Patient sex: F
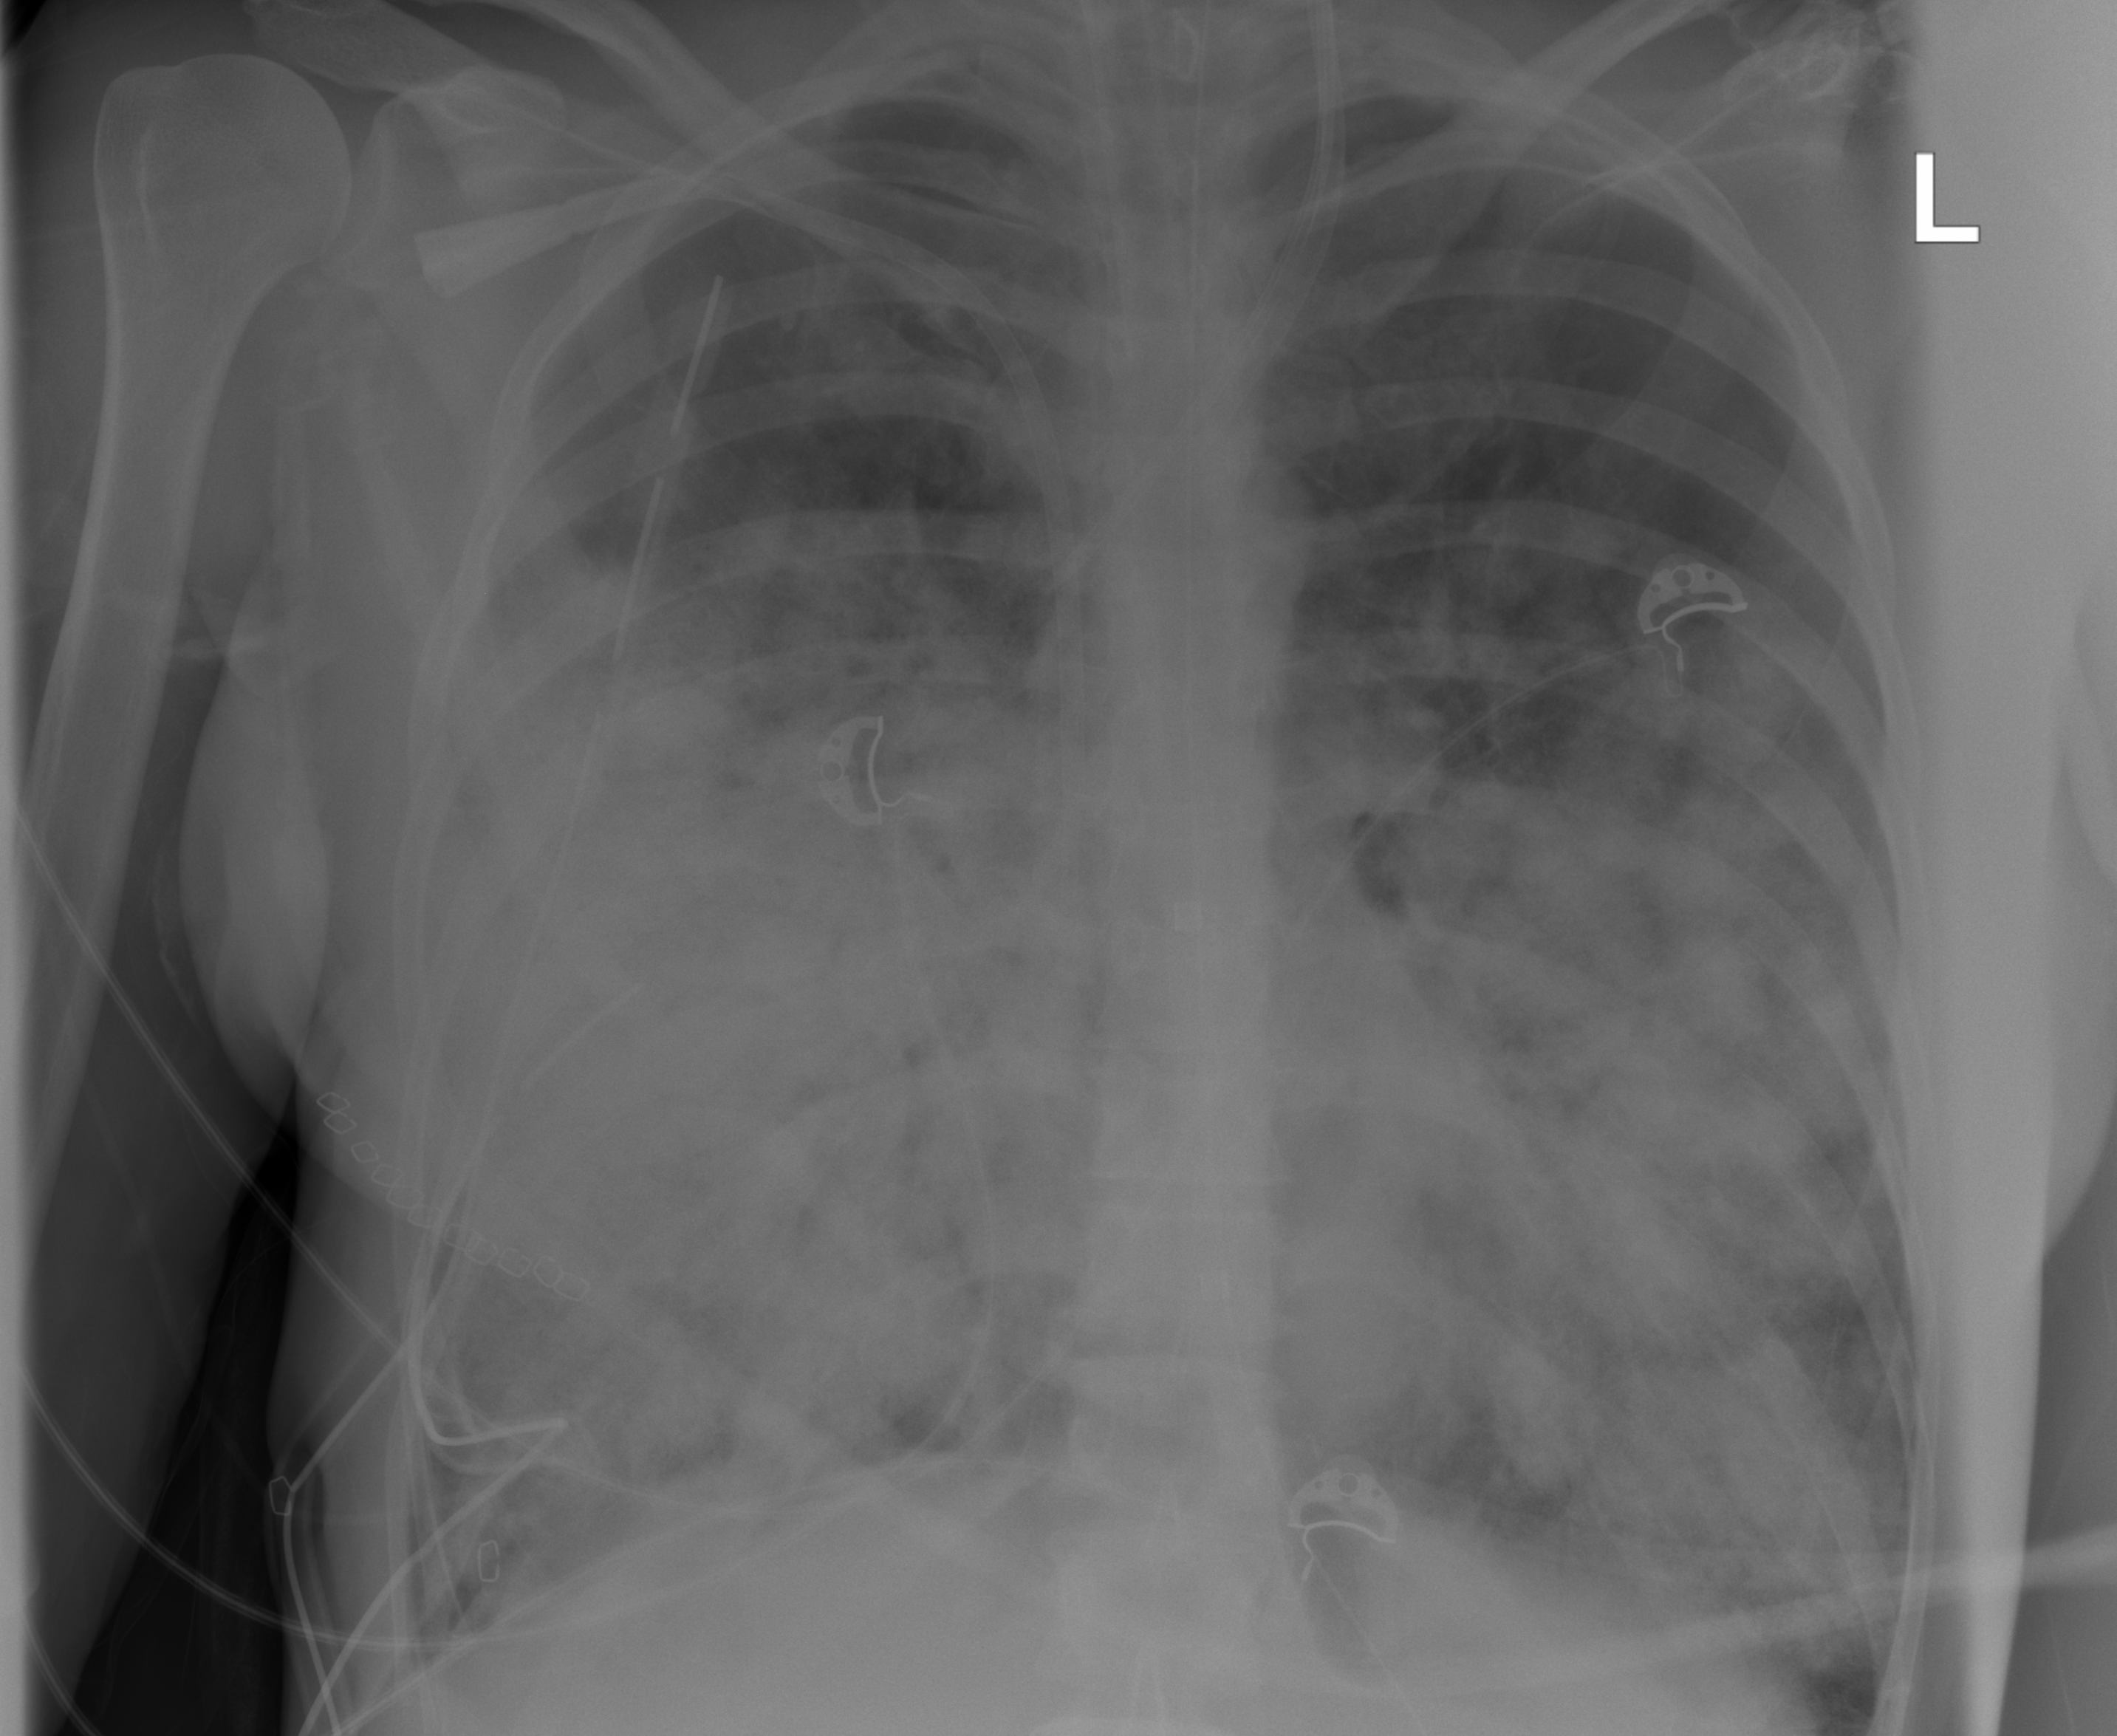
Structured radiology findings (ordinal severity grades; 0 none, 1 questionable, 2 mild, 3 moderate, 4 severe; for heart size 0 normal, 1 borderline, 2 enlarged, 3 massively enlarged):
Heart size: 0
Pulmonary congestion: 0
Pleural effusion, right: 0
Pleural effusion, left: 0
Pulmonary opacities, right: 4
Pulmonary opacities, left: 4
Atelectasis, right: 3
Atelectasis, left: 3